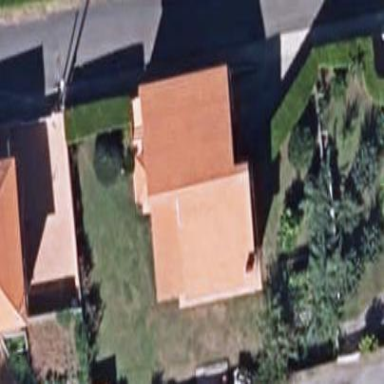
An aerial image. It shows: Simple house.